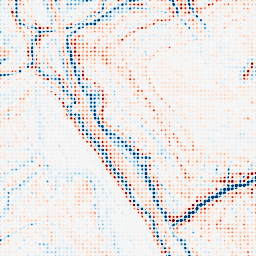
Category: edge_preserving
Decomposition family: bilateral
Decomposition parameters: d: 15
sigma_color: 75
sigma_space: 75
Upsampling method: sinc_hamming
Upsampling parameters: scale: 8
kernel_size: 4
Upsampling scale: 8